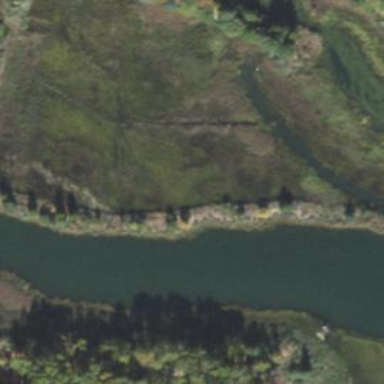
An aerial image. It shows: Bog wetland area.